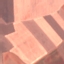
Land use / land cover: AnnualCrop